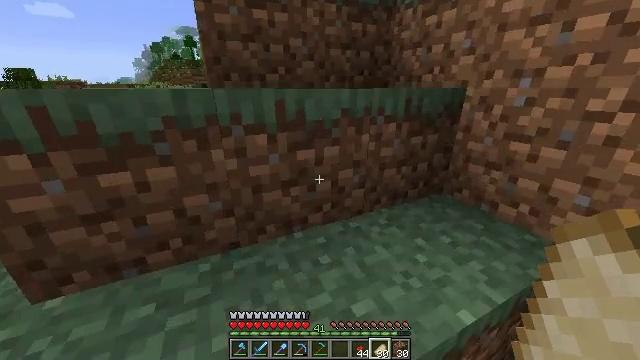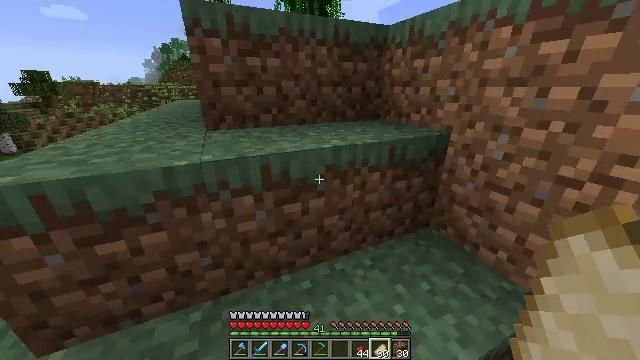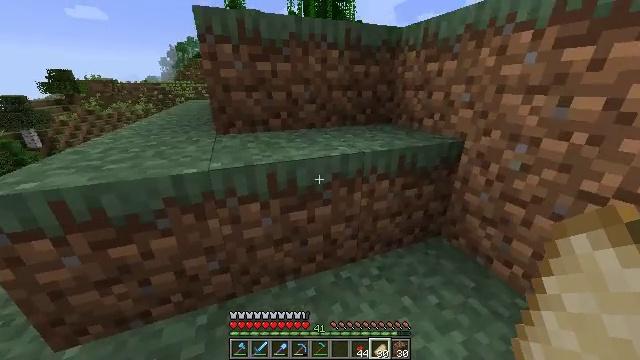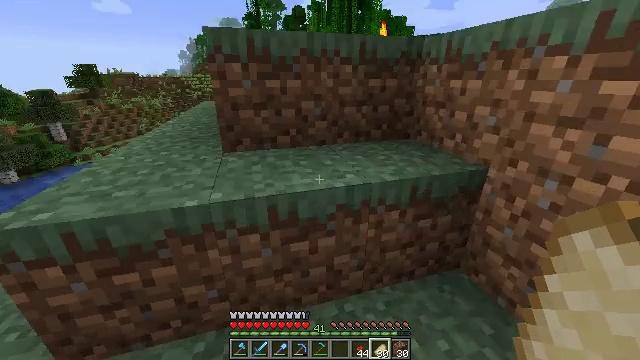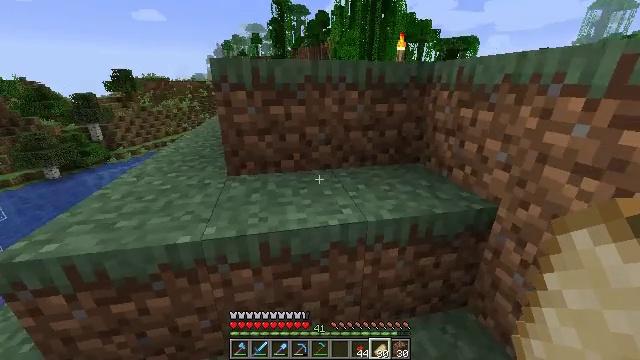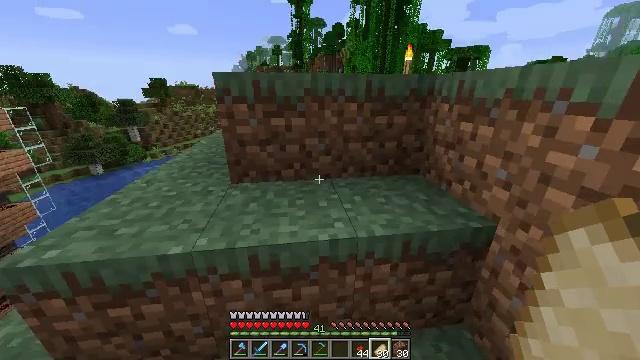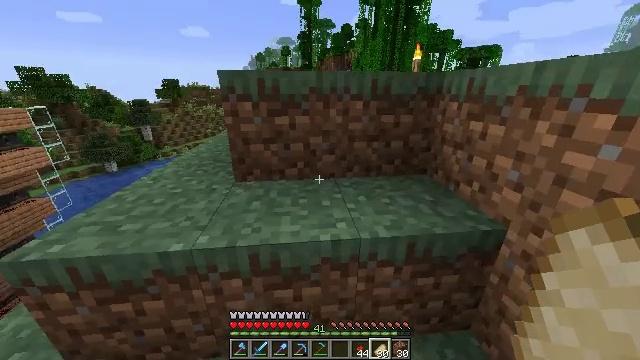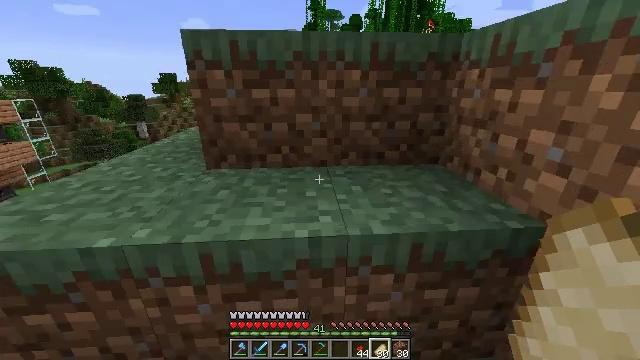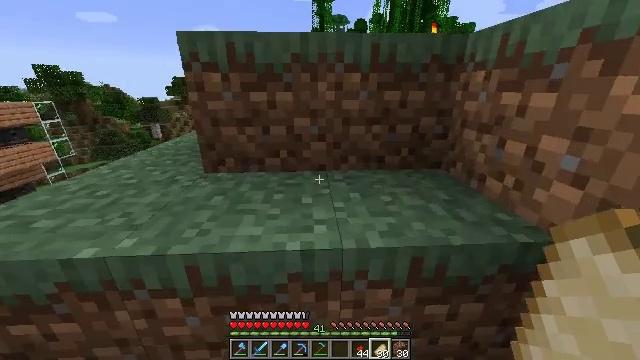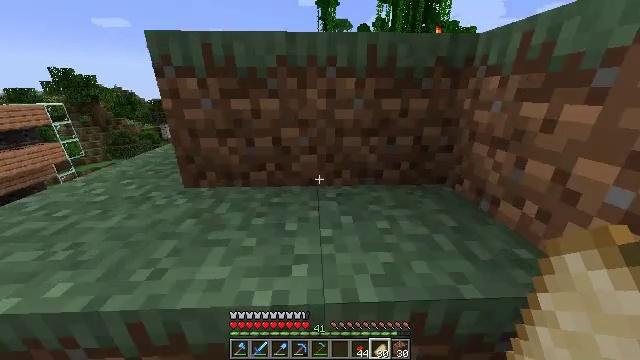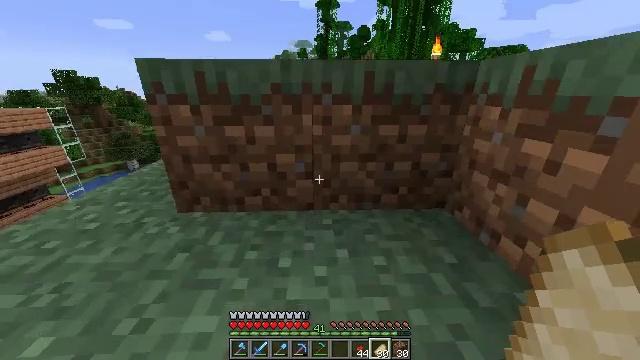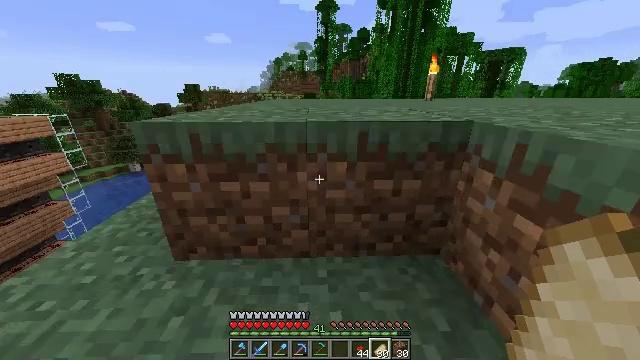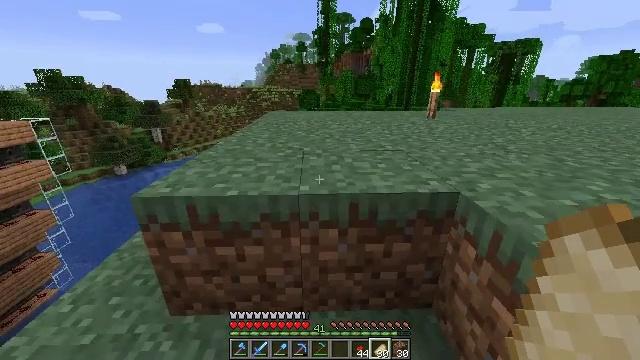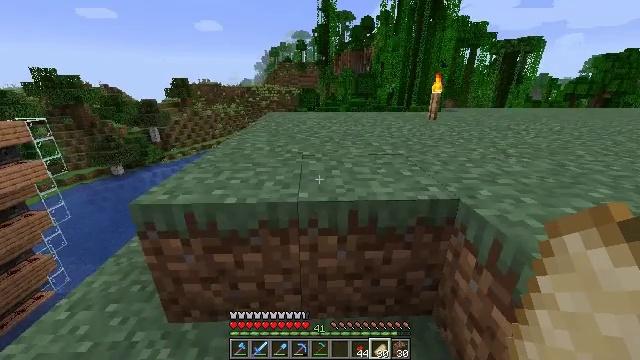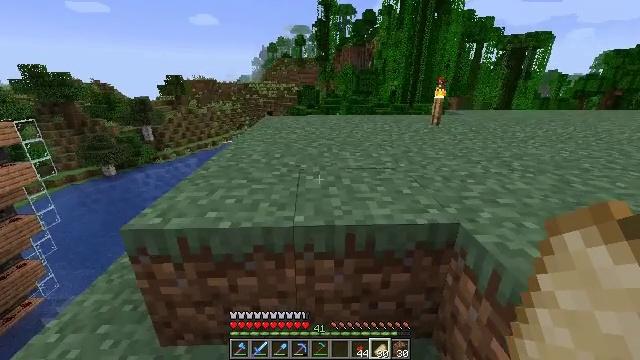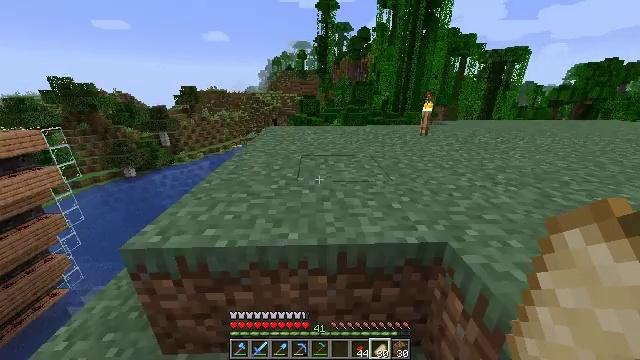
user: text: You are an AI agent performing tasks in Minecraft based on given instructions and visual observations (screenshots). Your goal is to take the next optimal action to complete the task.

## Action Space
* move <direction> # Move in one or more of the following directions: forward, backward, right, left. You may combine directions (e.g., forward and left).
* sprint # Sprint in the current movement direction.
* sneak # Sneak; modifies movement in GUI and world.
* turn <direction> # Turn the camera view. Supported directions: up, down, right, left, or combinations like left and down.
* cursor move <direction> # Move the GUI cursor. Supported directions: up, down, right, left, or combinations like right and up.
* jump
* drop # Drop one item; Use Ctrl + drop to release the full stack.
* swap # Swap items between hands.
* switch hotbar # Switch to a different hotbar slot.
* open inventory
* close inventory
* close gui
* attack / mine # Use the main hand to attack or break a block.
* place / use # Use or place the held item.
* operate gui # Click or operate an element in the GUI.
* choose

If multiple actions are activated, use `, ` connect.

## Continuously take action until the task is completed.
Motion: motion action
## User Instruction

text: Break the cartography table.
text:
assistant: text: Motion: move forward, sprint, turn left, jump
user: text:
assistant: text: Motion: move forward, sprint, turn left, jump
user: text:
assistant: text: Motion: move forward, sprint, turn left, jump
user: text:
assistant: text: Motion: move forward, sprint, turn left, jump
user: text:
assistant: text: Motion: move forward, sprint, turn left, jump
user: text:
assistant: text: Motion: move forward, sprint, turn left, jump
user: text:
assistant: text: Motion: move forward, sprint, turn left, jump
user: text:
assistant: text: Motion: move forward, sprint, turn left, jump
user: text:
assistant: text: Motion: move forward, sprint, jump
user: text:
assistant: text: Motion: move forward, sprint, jump
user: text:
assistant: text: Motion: move forward, sprint, jump
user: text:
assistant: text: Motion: move forward, sprint, jump
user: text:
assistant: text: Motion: move forward, sprint, jump
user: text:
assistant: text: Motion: move forward, sprint, jump
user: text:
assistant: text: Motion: move forward, sprint, jump
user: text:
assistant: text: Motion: move forward, sprint, jump
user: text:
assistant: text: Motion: move forward, sprint, jump
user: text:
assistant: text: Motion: move forward, sprint, jump
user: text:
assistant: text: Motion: move forward, sprint, jump
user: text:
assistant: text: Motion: move forward, sprint, jump
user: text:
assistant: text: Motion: move forward, sprint, jump
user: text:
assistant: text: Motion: move forward, sprint, jump
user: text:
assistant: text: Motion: move forward, sprint, jump
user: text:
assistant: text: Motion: move forward, sprint, jump
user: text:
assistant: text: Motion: move forward, sprint, jump
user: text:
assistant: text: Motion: move forward, sprint, jump
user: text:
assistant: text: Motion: move forward, sprint, jump
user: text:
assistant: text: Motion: move forward, sprint, jump
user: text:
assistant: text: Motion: move forward, sprint, jump
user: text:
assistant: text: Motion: move forward, sprint, jump